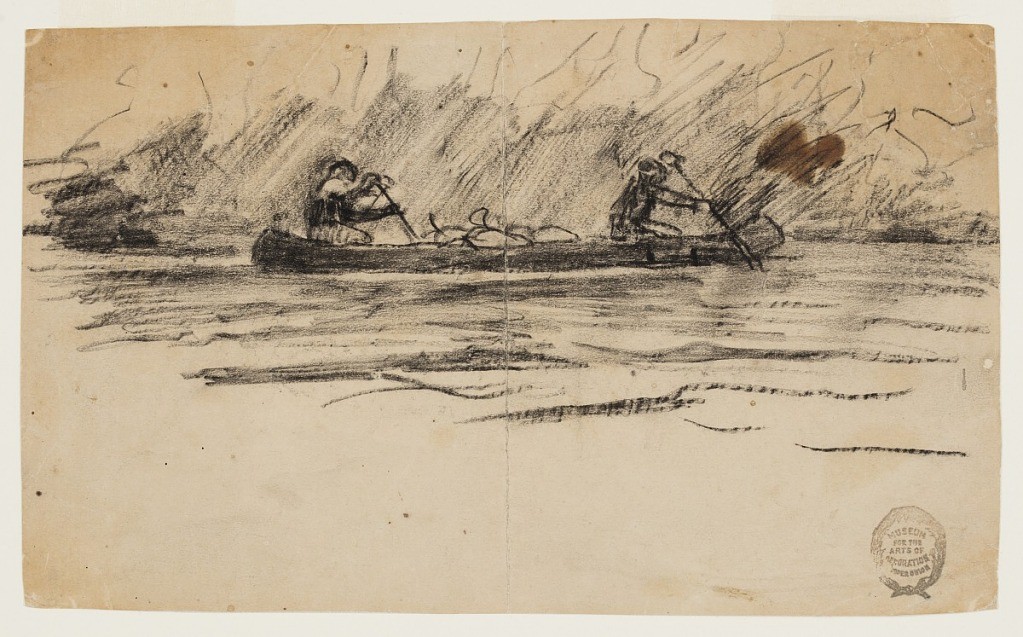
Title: Canoe with Two Men
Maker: Winslow Homer, American, 1836–1910
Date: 1895
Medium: Crayon on paper
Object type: Drawing
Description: Sketch of two male figures in a canoe with bags in center of canoe; indication of foliage in background.